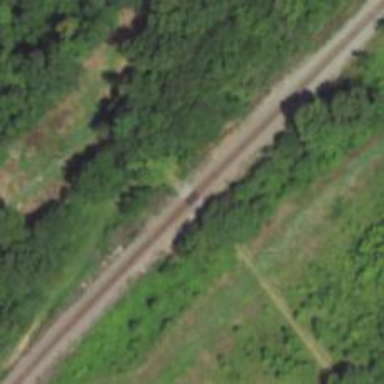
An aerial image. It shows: Level crossing along the railway.